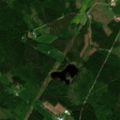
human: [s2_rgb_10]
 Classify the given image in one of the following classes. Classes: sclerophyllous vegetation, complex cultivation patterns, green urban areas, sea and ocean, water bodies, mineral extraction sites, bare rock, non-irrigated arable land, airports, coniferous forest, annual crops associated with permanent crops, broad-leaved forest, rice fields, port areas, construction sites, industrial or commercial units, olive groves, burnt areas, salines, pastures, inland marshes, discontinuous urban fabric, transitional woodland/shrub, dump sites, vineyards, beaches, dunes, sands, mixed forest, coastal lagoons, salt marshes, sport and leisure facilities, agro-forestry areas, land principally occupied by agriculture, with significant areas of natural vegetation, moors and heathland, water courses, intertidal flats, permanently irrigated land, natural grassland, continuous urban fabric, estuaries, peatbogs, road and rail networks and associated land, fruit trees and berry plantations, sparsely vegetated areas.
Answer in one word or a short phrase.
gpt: broad-leaved forest, mixed forest